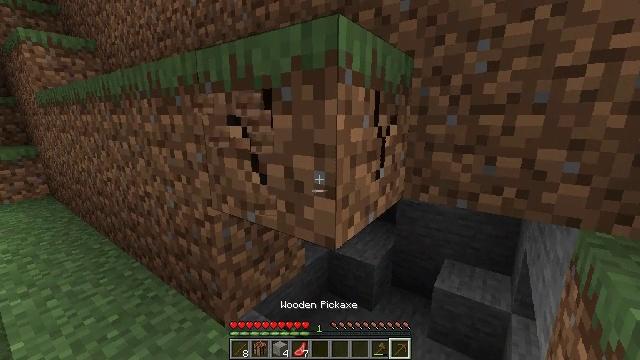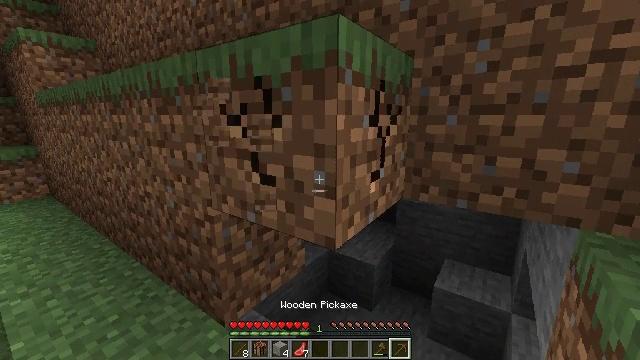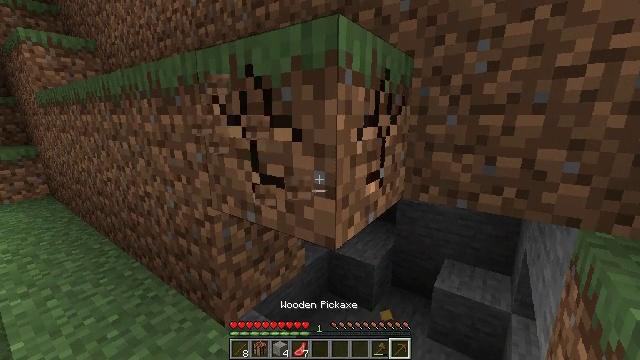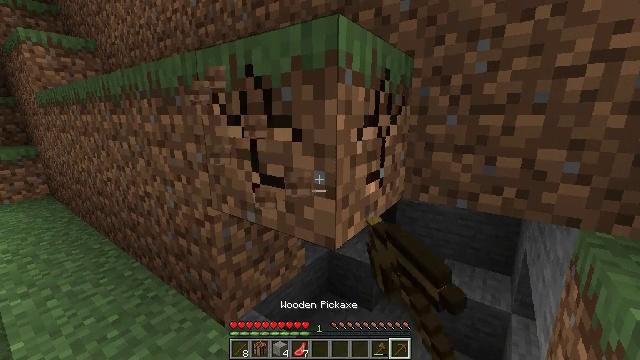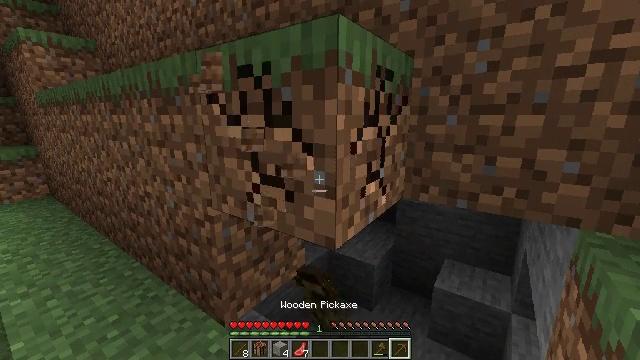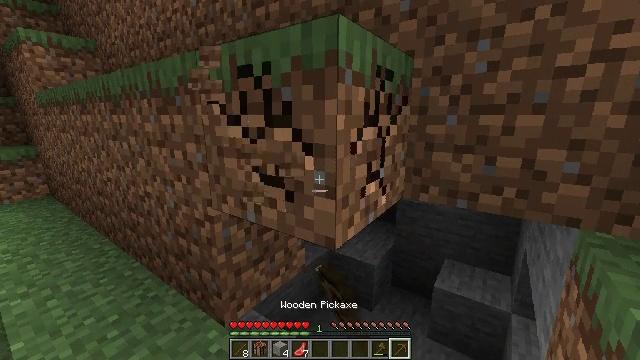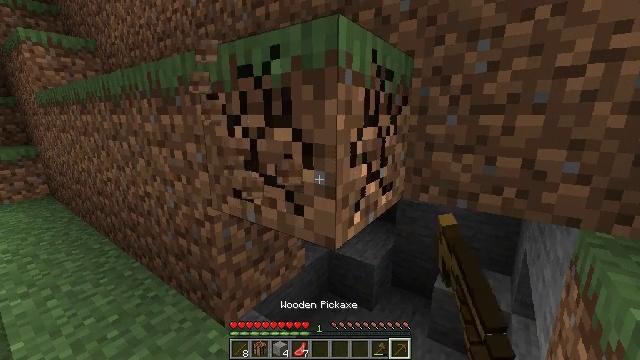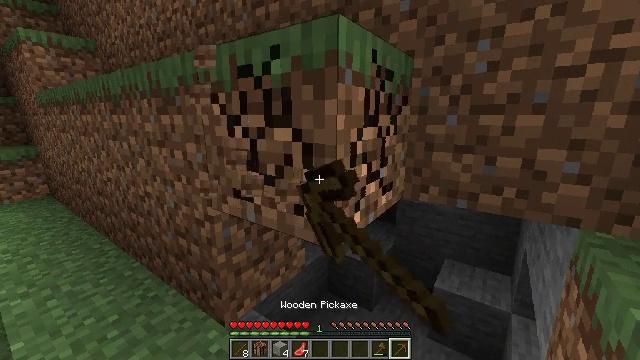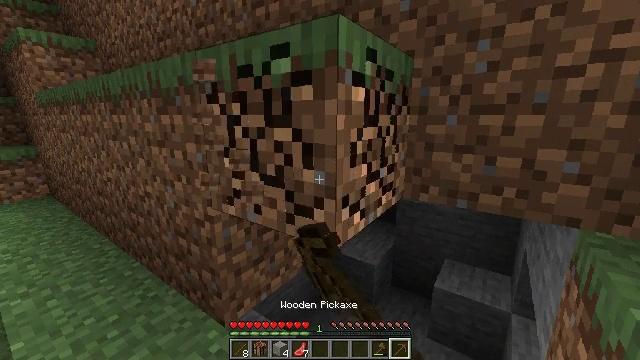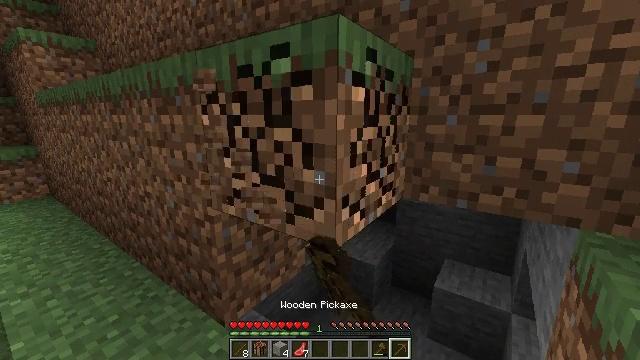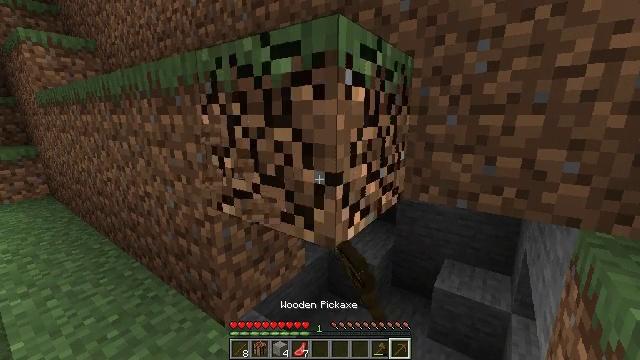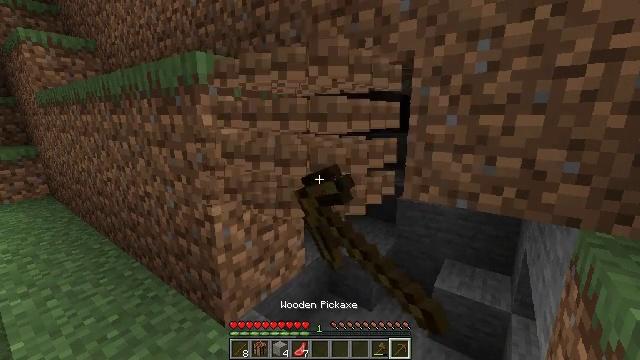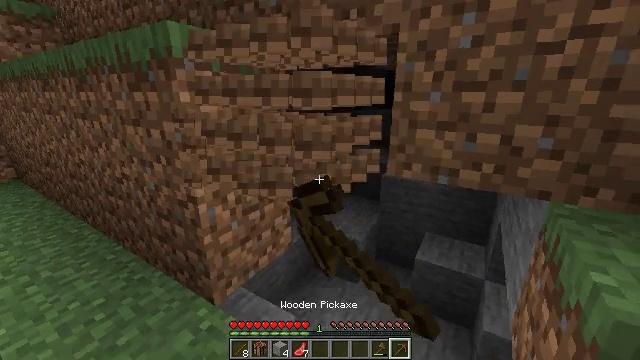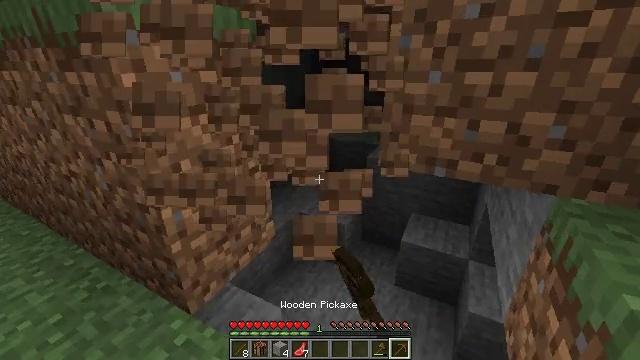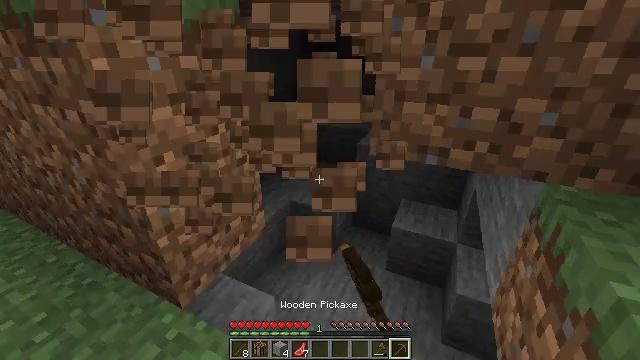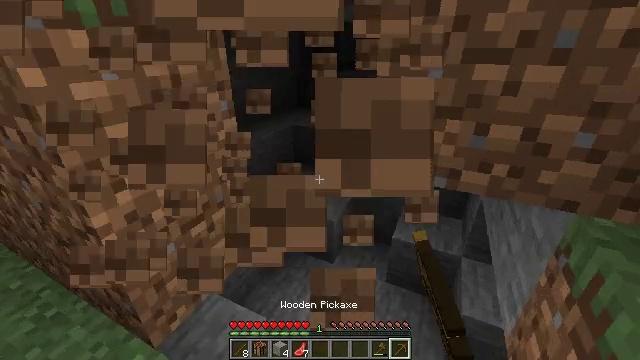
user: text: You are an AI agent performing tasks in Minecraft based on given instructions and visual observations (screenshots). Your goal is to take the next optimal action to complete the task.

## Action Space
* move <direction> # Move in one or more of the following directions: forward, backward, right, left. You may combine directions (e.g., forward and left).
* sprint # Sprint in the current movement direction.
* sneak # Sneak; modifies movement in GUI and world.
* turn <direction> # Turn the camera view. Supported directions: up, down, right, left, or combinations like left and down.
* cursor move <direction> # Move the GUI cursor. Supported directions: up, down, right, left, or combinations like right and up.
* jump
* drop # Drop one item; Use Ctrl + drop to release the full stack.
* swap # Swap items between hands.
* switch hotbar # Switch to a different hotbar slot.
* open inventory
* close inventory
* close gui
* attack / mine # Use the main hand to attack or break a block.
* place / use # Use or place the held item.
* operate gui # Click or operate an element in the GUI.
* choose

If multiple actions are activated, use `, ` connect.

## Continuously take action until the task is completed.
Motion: motion action
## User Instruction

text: Collect the grass block using a shovel.
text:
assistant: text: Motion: attack / mine
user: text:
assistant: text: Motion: attack / mine
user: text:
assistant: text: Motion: attack / mine
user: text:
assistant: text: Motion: attack / mine
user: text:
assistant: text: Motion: attack / mine
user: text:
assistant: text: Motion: attack / mine
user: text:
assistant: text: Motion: attack / mine
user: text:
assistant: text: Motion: attack / mine
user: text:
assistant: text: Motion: attack / mine
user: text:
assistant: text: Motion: attack / mine
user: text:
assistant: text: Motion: attack / mine
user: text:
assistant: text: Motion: move forward, turn right and down, attack / mine
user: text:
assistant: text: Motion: move forward, turn right and down, attack / mine
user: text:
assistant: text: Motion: move forward, turn right and down, attack / mine
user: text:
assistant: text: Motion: move forward and move right, attack / mine
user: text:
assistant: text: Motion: move forward and move right, attack / mine
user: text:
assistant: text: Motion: move forward and move right, turn right and down
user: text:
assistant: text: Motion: move forward and move right, turn right and down
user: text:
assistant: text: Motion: move forward and move right, turn down
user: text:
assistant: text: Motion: move forward and move right
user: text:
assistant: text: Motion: move forward
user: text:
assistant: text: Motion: move forward and move left
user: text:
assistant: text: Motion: move forward and move left, turn up
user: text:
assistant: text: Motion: move forward and move left, turn up
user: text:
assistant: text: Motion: move left, turn right and up
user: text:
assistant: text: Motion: move left, turn right and up
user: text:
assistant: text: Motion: turn right and up
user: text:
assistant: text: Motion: turn right and up
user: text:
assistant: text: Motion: turn right and up
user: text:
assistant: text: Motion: no_op